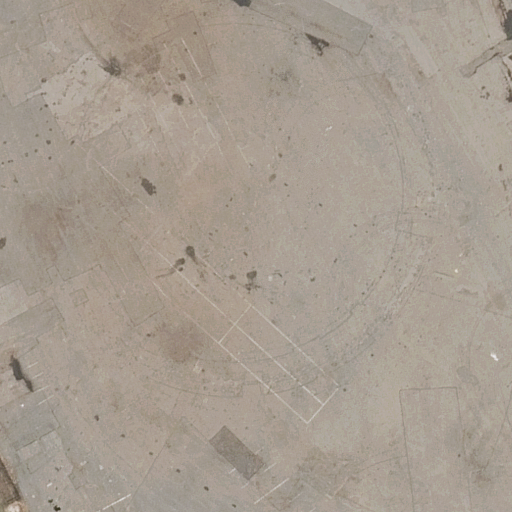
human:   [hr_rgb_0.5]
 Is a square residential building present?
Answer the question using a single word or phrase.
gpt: no

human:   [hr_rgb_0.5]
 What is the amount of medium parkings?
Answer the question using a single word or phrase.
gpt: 0

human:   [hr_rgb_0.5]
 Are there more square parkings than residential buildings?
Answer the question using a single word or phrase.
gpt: no

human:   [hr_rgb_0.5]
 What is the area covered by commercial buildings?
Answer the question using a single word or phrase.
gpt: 0m2

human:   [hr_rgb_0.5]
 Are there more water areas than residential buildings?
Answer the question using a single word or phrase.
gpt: no

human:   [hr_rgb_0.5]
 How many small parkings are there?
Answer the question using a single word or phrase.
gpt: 0

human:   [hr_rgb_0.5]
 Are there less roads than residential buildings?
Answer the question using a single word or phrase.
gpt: no

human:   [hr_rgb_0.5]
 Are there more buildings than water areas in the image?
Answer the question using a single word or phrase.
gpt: no

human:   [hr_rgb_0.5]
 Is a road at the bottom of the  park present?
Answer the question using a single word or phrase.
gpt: yes

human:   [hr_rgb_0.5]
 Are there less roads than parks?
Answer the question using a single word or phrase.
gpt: no

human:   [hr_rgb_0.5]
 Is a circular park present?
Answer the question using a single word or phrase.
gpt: no

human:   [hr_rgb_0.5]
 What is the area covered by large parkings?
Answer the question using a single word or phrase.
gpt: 1092m2

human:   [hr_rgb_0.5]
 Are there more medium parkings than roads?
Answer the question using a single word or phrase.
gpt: no

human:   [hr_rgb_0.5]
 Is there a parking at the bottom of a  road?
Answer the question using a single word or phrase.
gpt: no

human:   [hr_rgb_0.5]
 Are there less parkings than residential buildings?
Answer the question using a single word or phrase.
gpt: no

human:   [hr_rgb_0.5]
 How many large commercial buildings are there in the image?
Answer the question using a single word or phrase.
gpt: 0

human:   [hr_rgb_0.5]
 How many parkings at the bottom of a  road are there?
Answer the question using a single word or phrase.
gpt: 0

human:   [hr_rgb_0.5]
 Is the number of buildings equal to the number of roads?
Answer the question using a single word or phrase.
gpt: no

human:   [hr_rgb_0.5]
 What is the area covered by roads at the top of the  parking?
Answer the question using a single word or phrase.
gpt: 0m2

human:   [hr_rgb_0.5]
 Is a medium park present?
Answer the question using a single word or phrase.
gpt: no

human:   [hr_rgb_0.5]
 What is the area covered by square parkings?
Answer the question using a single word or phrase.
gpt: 0m2

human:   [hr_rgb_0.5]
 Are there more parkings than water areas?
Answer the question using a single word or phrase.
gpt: yes

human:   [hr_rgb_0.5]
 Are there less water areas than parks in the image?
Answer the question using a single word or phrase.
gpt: yes

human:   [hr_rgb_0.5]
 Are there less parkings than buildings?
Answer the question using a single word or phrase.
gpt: no

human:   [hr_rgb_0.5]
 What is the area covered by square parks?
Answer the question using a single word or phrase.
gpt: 0m2

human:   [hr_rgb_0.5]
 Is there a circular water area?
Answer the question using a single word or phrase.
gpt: no

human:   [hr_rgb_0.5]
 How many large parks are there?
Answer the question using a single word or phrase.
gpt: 1

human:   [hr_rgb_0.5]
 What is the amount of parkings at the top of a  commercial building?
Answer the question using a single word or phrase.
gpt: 0

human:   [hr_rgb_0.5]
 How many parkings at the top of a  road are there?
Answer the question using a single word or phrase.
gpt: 1

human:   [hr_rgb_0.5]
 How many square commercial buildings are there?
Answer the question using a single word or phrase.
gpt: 0

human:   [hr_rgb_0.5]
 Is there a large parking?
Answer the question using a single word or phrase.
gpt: yes

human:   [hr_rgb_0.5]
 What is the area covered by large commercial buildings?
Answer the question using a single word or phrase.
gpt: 0m2

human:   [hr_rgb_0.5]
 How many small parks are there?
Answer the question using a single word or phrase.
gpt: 0

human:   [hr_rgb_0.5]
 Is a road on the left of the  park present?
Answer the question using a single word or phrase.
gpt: yes

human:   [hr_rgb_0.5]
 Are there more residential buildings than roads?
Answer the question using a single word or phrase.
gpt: no

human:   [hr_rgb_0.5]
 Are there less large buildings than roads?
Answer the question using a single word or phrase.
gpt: yes